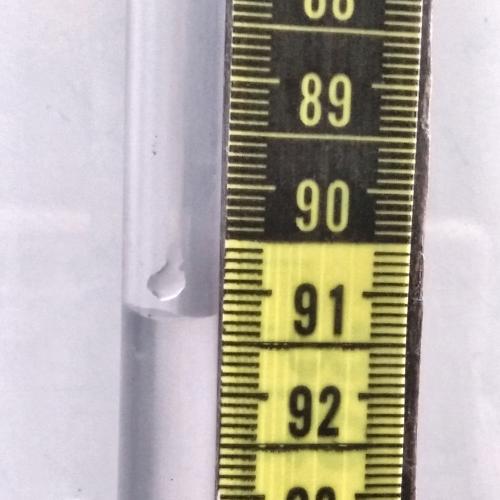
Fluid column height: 91.2 cm